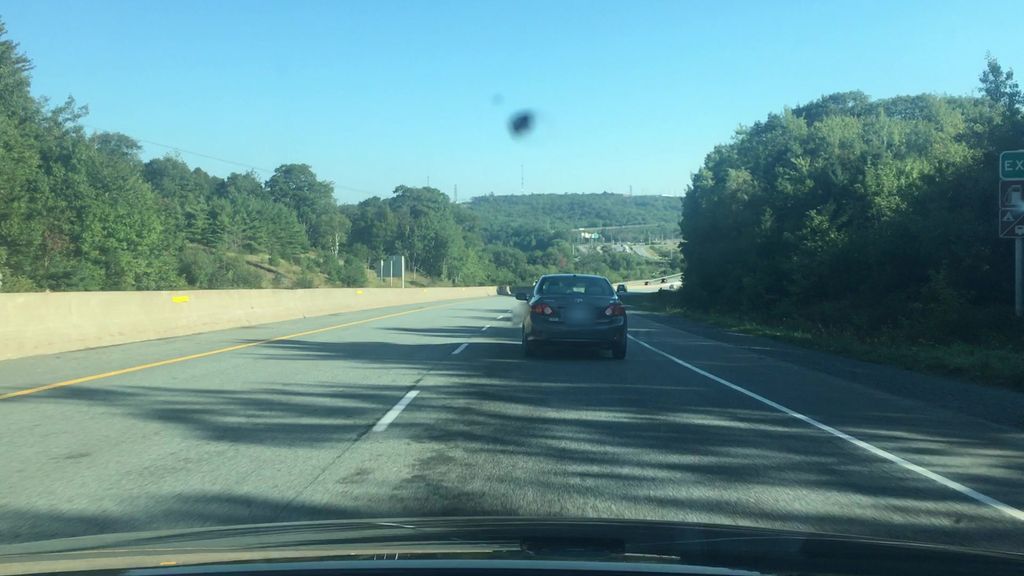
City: halifax